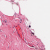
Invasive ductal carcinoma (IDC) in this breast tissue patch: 0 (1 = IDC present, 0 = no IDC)